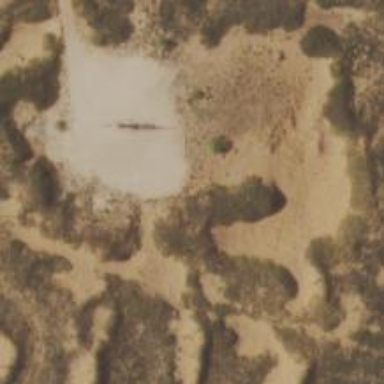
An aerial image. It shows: Wellsite with natural sand surroundings.